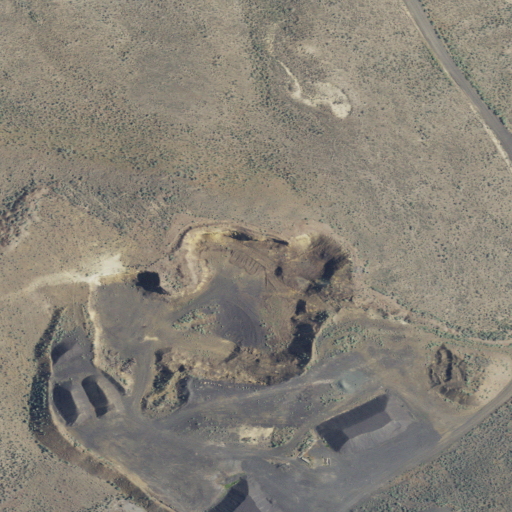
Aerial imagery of ridge(s) in Oregon named Oberg Ridge containing shrub, herbaceous wetlands, open development, and medium intensity development